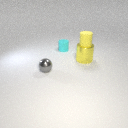
large yellow metal cylinder below small yellow rubber cylinder